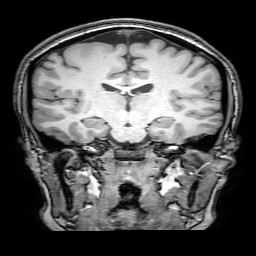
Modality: T1w
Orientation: sagittal